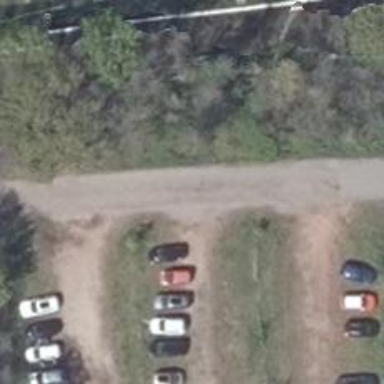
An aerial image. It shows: Road serving as parking aisle.